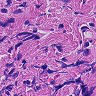
Metastatic tissue present: no